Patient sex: M
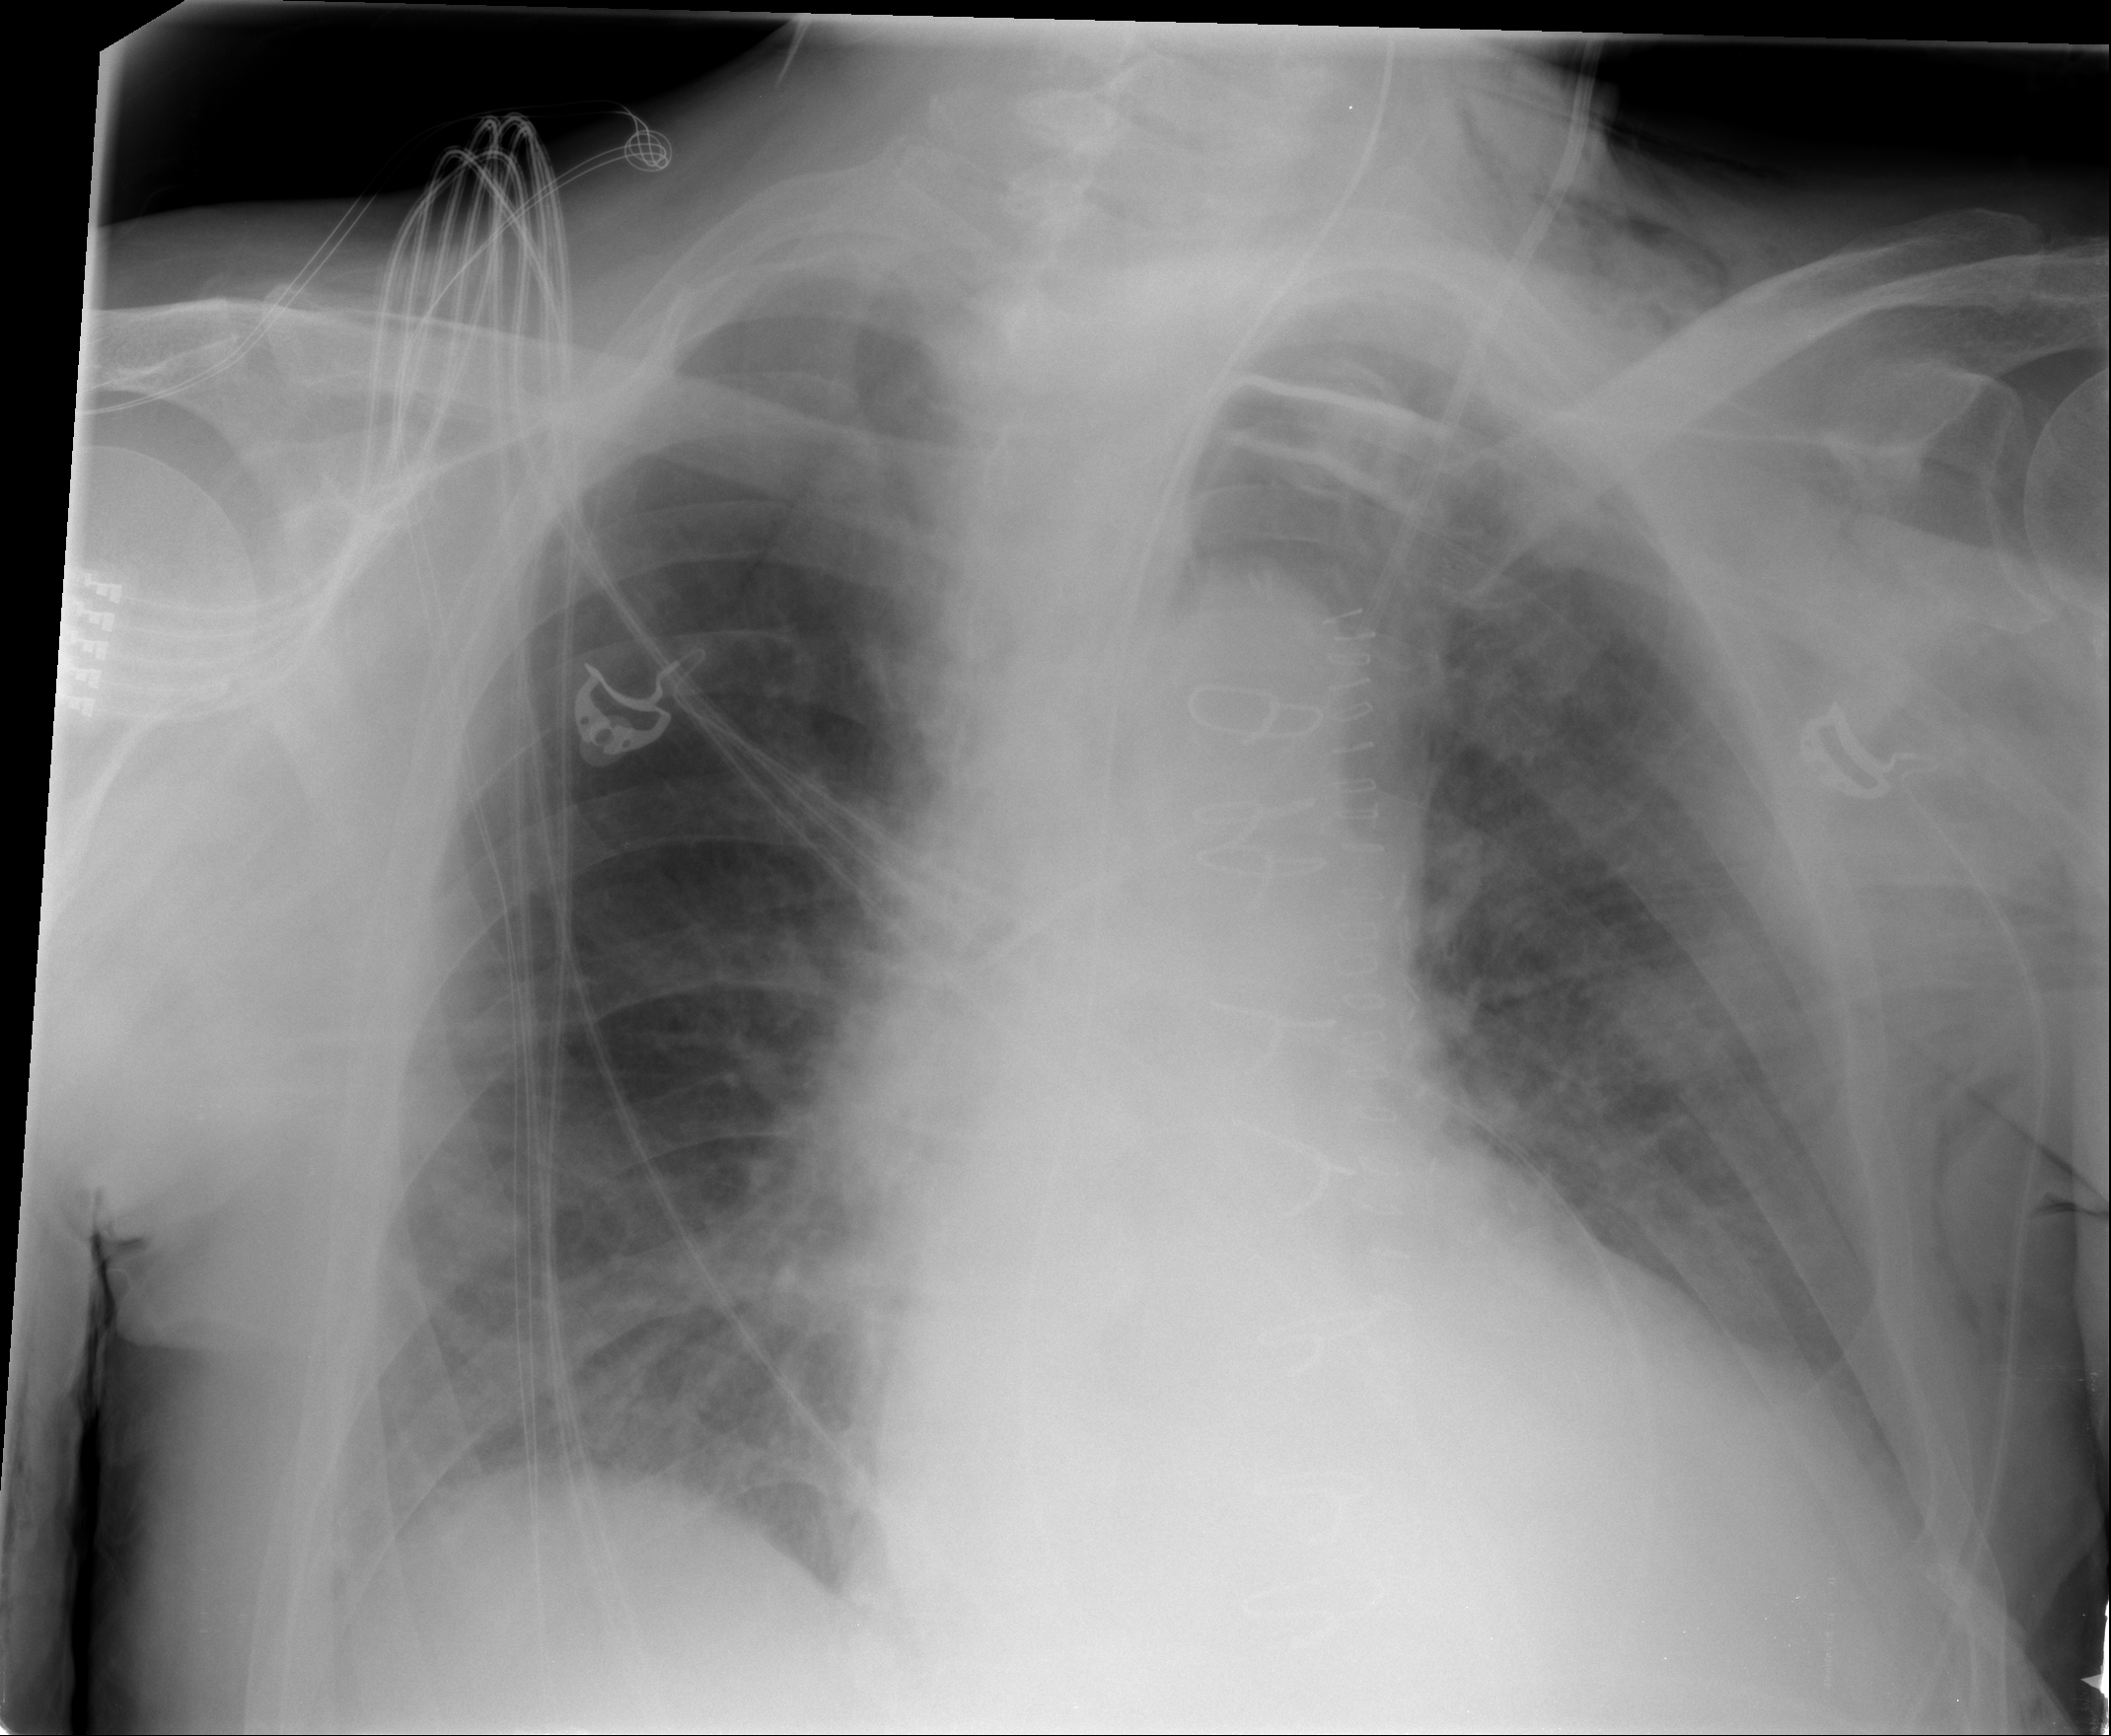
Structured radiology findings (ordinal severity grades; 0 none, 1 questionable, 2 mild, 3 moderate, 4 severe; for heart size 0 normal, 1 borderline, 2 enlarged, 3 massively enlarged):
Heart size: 1
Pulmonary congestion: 0
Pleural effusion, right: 0
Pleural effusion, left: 2
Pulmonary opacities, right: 0
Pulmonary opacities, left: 0
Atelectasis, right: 0
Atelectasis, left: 2